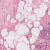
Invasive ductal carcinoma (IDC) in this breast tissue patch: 0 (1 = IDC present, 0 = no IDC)